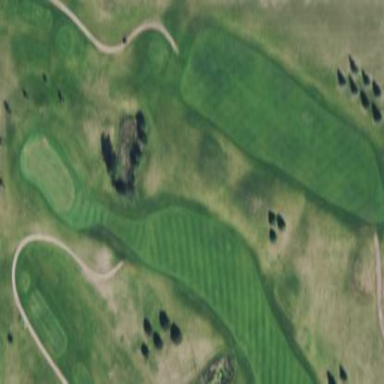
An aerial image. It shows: Area of rough grass used for golf.